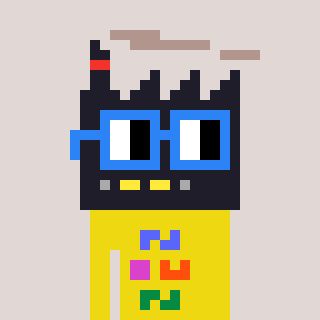
a pixel art character with square blue glasses, a factory-shaped head and a yellow-colored body on a warm background